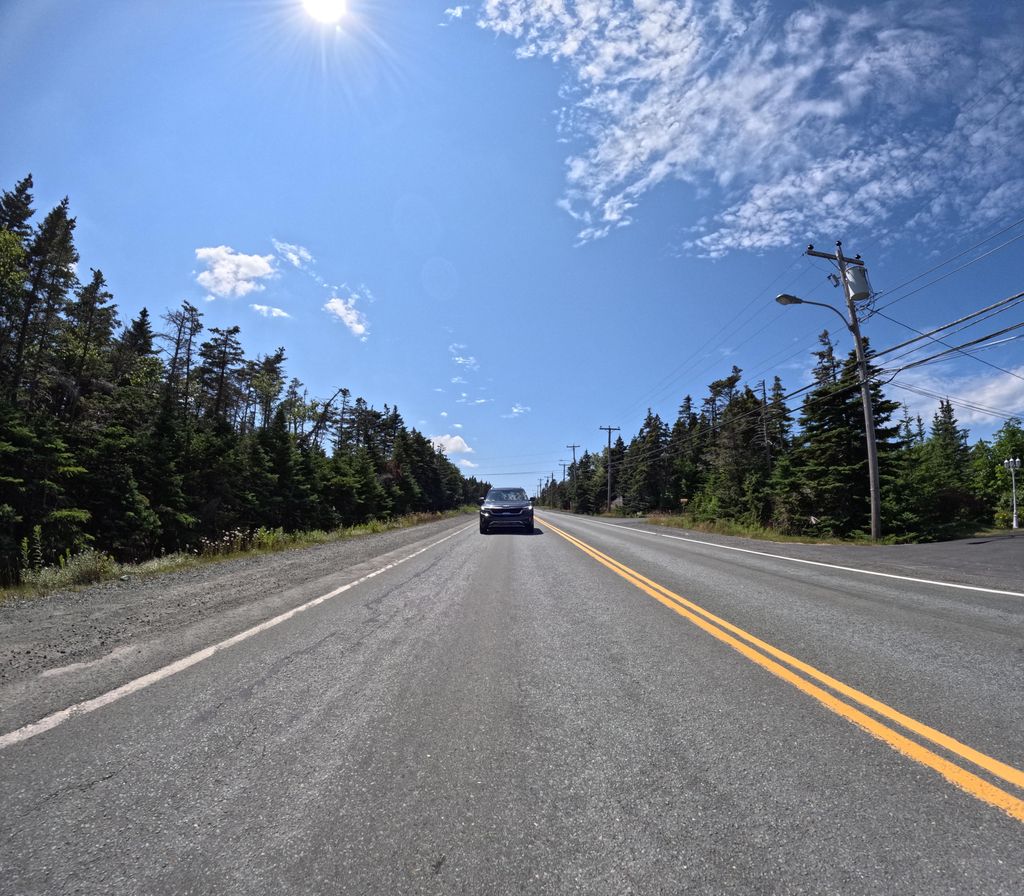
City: st_johns